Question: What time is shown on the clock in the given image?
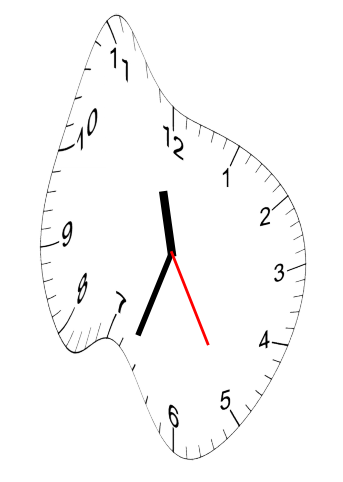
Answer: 11:33:25